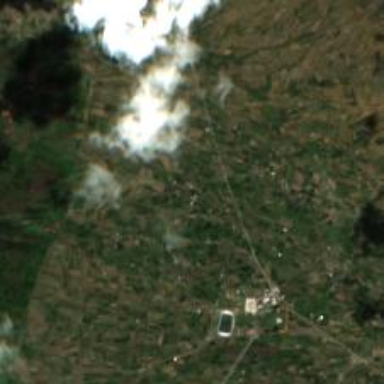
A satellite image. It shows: Village.